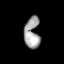
Tissue: lung
Cell type: Endothelial cells
Senescence score: 0.6984
Nuclear area (px): 464
Mean DAPI intensity: 160.983